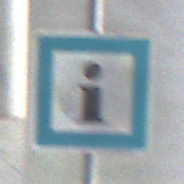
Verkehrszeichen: Informationsstelle
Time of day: MorningAfternoon
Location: Outdoor (Urban)
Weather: PartlyCloudy
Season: NotSpecified
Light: Natural